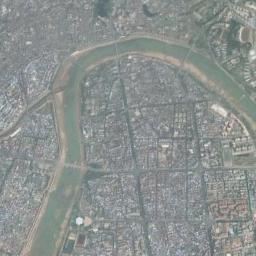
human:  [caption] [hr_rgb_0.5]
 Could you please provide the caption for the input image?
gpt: The river goes through many houses .

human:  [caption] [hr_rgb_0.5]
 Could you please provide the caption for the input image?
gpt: A curved light green river with a few shapes, With banks on both sides of the bank .

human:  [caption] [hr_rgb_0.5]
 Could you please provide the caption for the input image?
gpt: The green river with a tributary goes through the residential area .

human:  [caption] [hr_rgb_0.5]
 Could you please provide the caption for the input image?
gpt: Many trees are around the river .

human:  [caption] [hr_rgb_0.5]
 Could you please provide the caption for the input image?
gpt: There are many buildings and roads around the river .